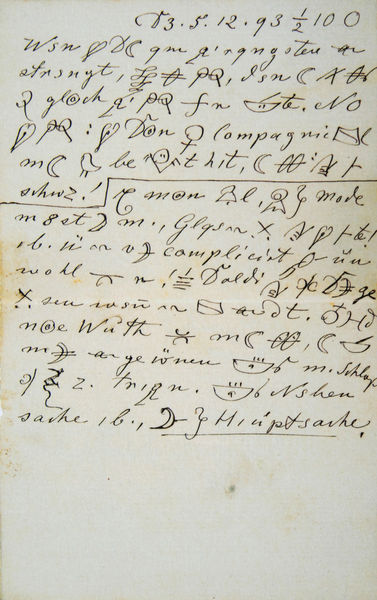
Titel: Brief von Gabriel von Max an seine Frau Ernestine
Künstler: Gabriel von Max
Standort: München
Institution: Städtische Galerie im Lenbachhaus
Schlagwörter: feder, vogel, weiß, frau, schwarz, zeichen, schale, bild, auge, blatt, boote, schiff, schiffe, schrift, papier, ort, vergilbt, datum, zahlen, ziffern, spiegeln, deutsch, schriftzeichen, striche, surreal, foto, fotografie, dada, tusche, mond, buch, münchen, linie, schwarzweiß, text, buchstaben, strich, worte, stift, tinte, photo, zahl, ziffer, brief, schreiben, venus, herz, zeilen, schriftstück, kladde, fotographie, banane, englisch, handschrift, zweiteilig, acht, dokument, symbole, piktogramme, max, schreibschrift, notizen, handschriftlich, nachricht, gabriel, monde, autograph, mondischel, uhrzeit, geheim, füller, abtrennung, alphabet, hieroglyphen, hiroglyphen, hyroglyphen, klammer, klammern, seltsam, abkürzung, abkürzungen, geheimschrift, steno, code, mondzeichen, gabriel von max, gabriel max, 3, zeicen, tzext, unterstreichen, ernestine, daldi, zeichensprache, weisses papier, schwarze tinte, hezzeichen, 5.12.93, hauptsache, kryptografie, bildsprache, bilderrätsel